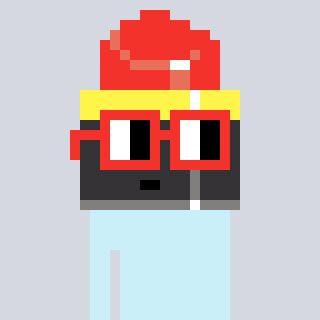
a pixel art character with square red glasses, a lipstick-shaped head and a darkpink-colored body on a cool background